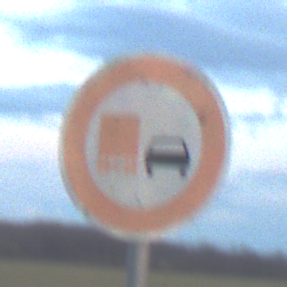
Verkehrszeichen: UeberholverbotKraftfahrzeuge
Umgebung: Outdoor, Nature
Tageszeit: SunriseSunset
Wetter: PartlyCloudy
Licht: Natural
Jahreszeit: NotSpecified
Kontrast: LowContrast